Interaction volume radius: 5 \u00c5
Interaction volume height: 25 \u00c5
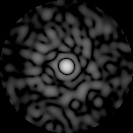
Disorder parameter: 0.8433